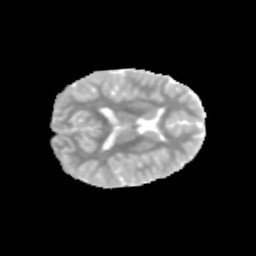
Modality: MD
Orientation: axial
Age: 9
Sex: female
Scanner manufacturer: siemens
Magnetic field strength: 3 T
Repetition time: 3.8 s
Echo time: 0.07 s